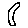
Label: moon